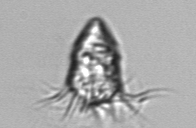
Label: Strombidium_morphotype1